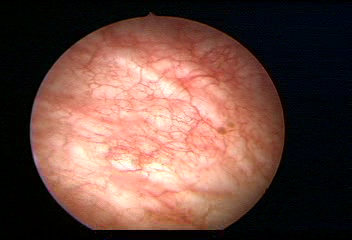
Modality: WLC
Class: Normal mucosa
Bladder cancer association: No